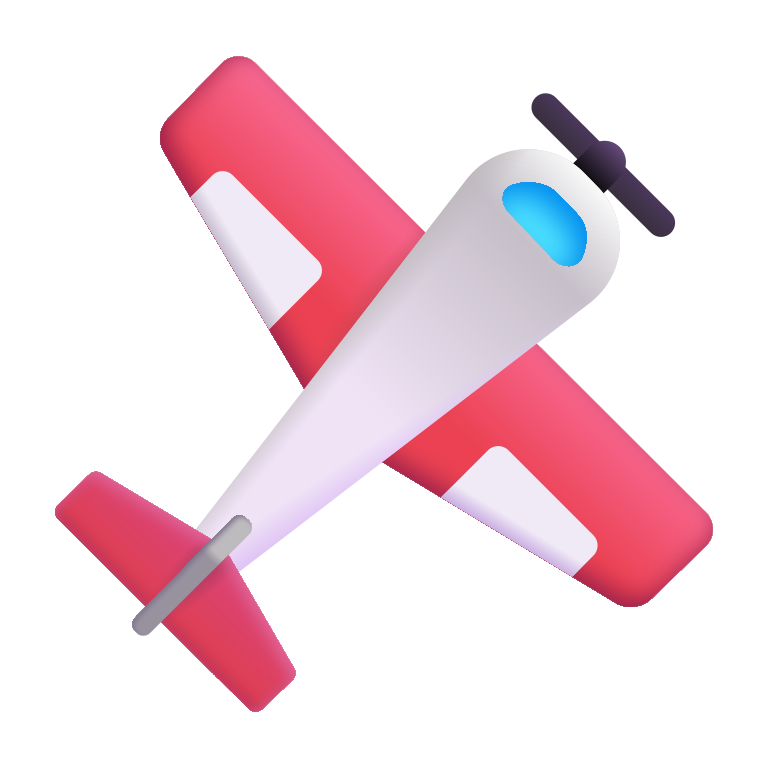
small airplane color